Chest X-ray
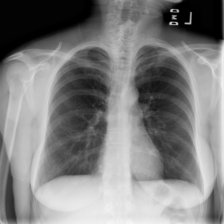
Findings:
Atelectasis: negative
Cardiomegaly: negative
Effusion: negative
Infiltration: negative
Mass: negative
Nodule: negative
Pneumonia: negative
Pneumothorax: negative
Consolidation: negative
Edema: negative
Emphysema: negative
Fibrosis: negative
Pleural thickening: negative
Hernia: negative